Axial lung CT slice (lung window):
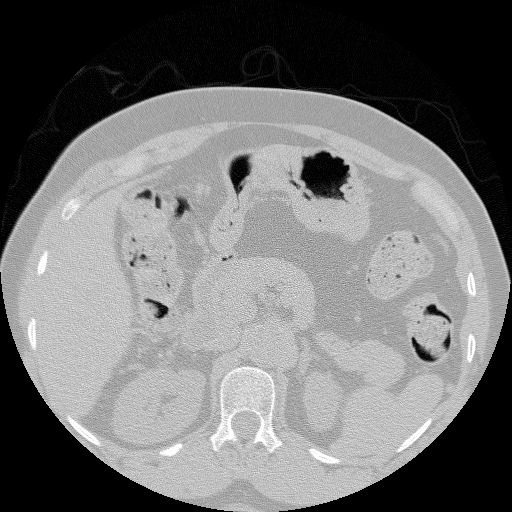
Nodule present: no